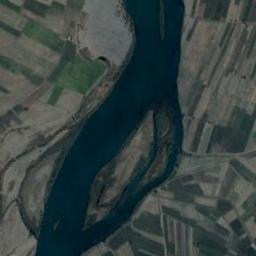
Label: river